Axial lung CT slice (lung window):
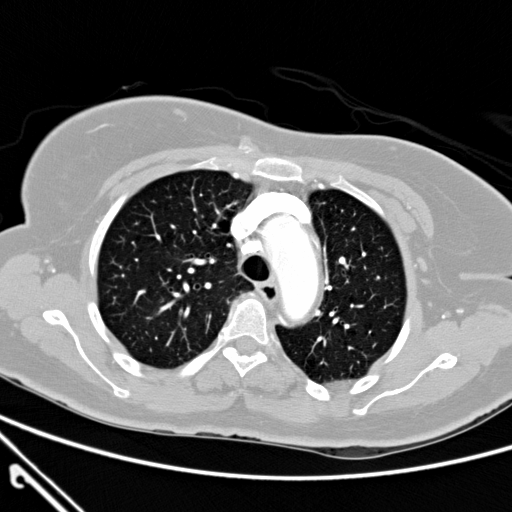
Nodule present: no